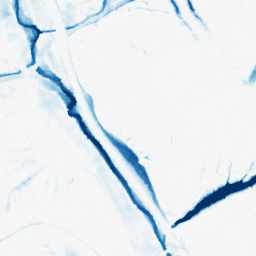
Category: morphological
Decomposition family: morphological_ellipse
Decomposition parameters: operation: closing
width: 20
height: 30
Upsampling method: quartic
Upsampling parameters: scale: 2
Upsampling scale: 2